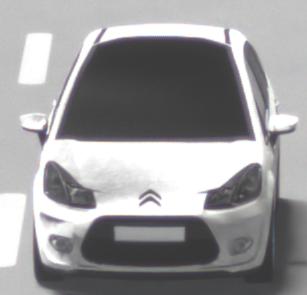
Make: Citroen
Model: C3 1.1
Detailed model: C3 (II)
Model produced from: 2010/01
Model produced until: 2012/03
Doors: 5
Color: white
Road condition: dry road
Daytime: not specified
Contrast: high contrast